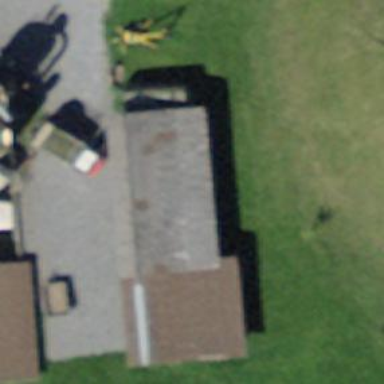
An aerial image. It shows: Rural barn.